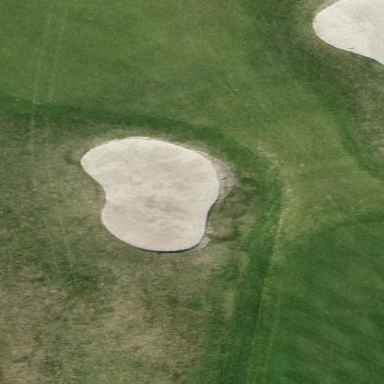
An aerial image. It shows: Sandy area is golf bunker.